Question: I'm using the windows function <URL> in VBA/VB6 and I don't understand why when I change the passing mechanism of 'lpBuffer' to the function still modifies the value of the original object passed through this argument. In the documentation, this argument is specified as an output that should be passed by reference. Shouldn't changing the passing mechanism to by value prevent the original instance from being modified? Why does it not?
'''
Declare Function ReadProcessMemory Lib "kernel32" (ByVal hProcess As Long, ByVal lpBaseAddress As Any _
,byVal lpBuffer As Any, ByVal nSize As Long, lpNumberOfBytesWritten As Long) As Long
'''

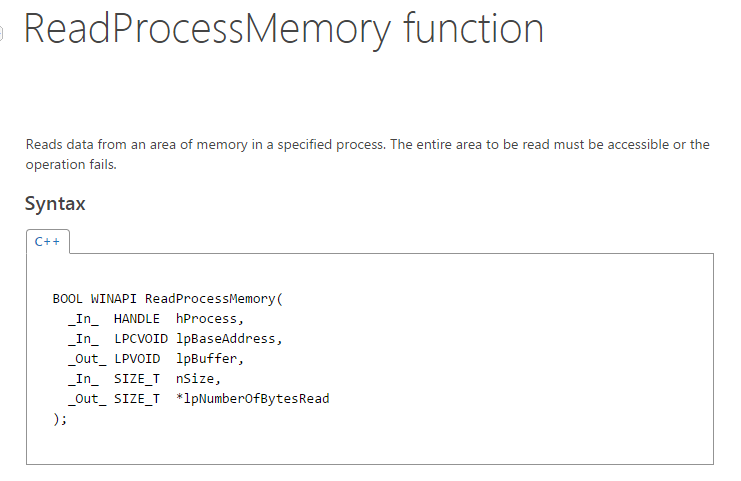
Answer: First, 'ByVal .. As Any' for an '_Out_' argument is not a good idea (I'm not even sure if that's possible); if you use 'ByVal' for such you want it to be 'As Long' (see further below for the "why").
So, for APIs having one or more '_Out_' arguments meant to represent a buffer/variable/memory location, there are two ways (for each concerned argument anyway) to write the declaration, depending on you want to pass:
1. ByRef lpBuffer As Any, or simply lpBuffer As Any: You use this in the declaration for an _Out_ argument if, when calling the API, you intend to pass the actual variable where data should be copied to. For example, you could use a Byte array like so:
---
'''
Private Declare Function ReadProcessMemory Lib "kernel32" (ByVal hProcess As Long, _
ByVal lpBaseAddress As Long, lpBuffer As Any, ByVal nSize As Long, _
lpNumberOfBytesWritten As Long) As Long
'[..]
Dim bytBuffer(255) As Byte, lWrittenBytes As Long, lReturn As Long
lReturn = ReadProcessMemory(hTargetProcess, &H400000&, bytBuffer(0), 256, lWrittenBytes)
'''
---
Note that the callee (here, 'ReadProcessMemory()') will fill whatever you provide as 'lpBuffer' with data, regardless of the actual size of the variable passed. That's why the size of the buffer must be provided through 'nSize', because otherwise the callee has no way to know the size of the buffer being provided. Also note that we're passing of the (byte) array, as this is where the callee should start writing data to.
With the same declaration, you could even pass a long if you wanted to (if, for example, what you want to retrieve is an address or a DWord value of some sort), but then 'nSize' be 4 bytes (at most).
Also note that the last argument, 'lpNumberOfBytesWritten', is also an '_Out_' argument and passed ByRef but you don't need to provide the callee with its size; that's because there's an agreement between the caller & callee that whatever variable is passed, exactly 4 bytes will always be written to it.
1. ByVal lpBuffer As Long: You use this in a declaration for an _Out_ argument if, when calling the API, you intend to pass a memory location in the form of a 32-bit value (i.e. a pointer); the value of the Long being passed will not change, what will be overwritten is the memory location being referenced by the value of that Long. Reusing the same example, but with a slightly different declaration, we get:
---
'''
Private Declare Function ReadProcessMemory Lib "kernel32" (ByVal hProcess As Long, _
ByVal lpBaseAddress As Long, ByVal lpBuffer As Long, ByVal nSize As Long, _
lpNumberOfBytesWritten As Long) As Long
'[..]
Dim bytBuffer(255) As Byte, lPointer As Long, lWrittenBytes As Long, lReturn As Long
lPointer = VarPtr(bytBuffer(0))
lReturn = ReadProcessMemory(hTargetProcess, &H400000&, lPointer, 256, lWrittenBytes)
' If we want to make sure the value of lPointer didn't change:
Debug.Assert (lPointer = VarPtr(bytBuffer(0)))
'''
---
See, this is practically the same thing again, the only difference being we're providing a pointer (memory address) to 'bytBuffer' instead of passing 'bytBuffer' directly. We could even provide the value returned by 'VarPtr()' directly instead of using a 'Long' (here, 'lPointer'):
'''
lReturn = ReadProcessMemory(hTargetProcess, &H400000&, VarPtr(bytBuffer(0)), 256, _
lWrittenBytes)
'''
: For '_Out_' arguments, if you declare them 'ByVal' they should 'As Long'. This is because the calling convention expects the value to be composed of exactly 4 bytes (32-bit value/DWORD). If you were to pass the value through an 'Integer' type, for example, you'd get unexpected behaviour because what will be used as the value for the memory location are the 2 bytes of that 'Integer' plus the next 2 bytes that come right after the content of that 'Integer' variable in memory, which could be anything. And if this happens to be a memory location the callee will write to, you'll probably crash.
: You DO NOT want to use 'VarPtrArray()' (which would need to be explicitly declared anyway), as the value returned will be the of the array (number of items, size of items, etc.), not the pointer to the array's data (which is the same address as the first item in the array).
In essence, for Win32 APIs (i.e. stdcall) arguments are , always. The meaning of those 32-bit values will depend on what the specific API expects, so its declaration must reflect this. So:
- 'ByRef'- 'ByVal .. As Long''hProcess''ReadProcessMemory()'
Finally, even if you declare an '_Out_' argument 'ByRef' (or if, for example, that's the way an API is declared and you cannot change it because if comes from a typelib) you can always pass a pointer instead of the actual variable by adding 'ByVal' before it . Going back to the first declaration of 'ReadProcessMemory()' (when 'lpBuffer' is declared 'ByRef'), we would do the following:
---
'''
Private Declare Function ReadProcessMemory Lib "kernel32" (ByVal hProcess As Long, _
ByVal lpBaseAddress As Long, lpBuffer As Any, ByVal nSize As Long, _
lpNumberOfBytesWritten As Long) As Long
'[..]
Dim bytBuffer(255) As Byte, lWrittenBytes As Long, lReturn As Long
lReturn = ReadProcessMemory(hTargetProcess, &H400000&, ByVal VarPtr(bytBuffer(0)), 256, _
lWrittenBytes)
'''
---
Adding 'ByVal' tells the compiler that what should be passed on stack is not the address of 'VarPtr()' but instead the value returned by 'VarPtr(bytBuffer(0))'. But if the argument was declared 'ByVal .. As Long' then you don't have a choice, you can only pass a pointer (i.e. address of a memory location).